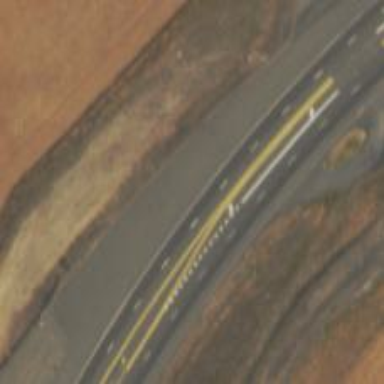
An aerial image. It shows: Asphalt escape road.